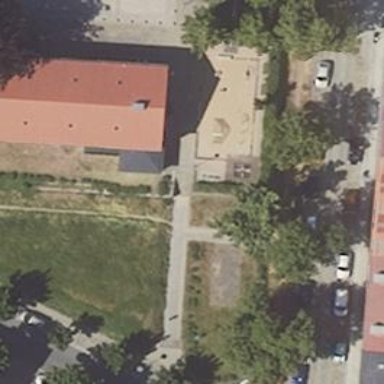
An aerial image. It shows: Playground featuring trampoline.